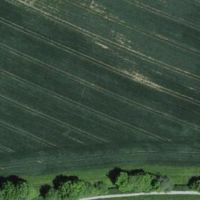
EUNIS habitat code: 52
Species observed at this site:
Acer campestre